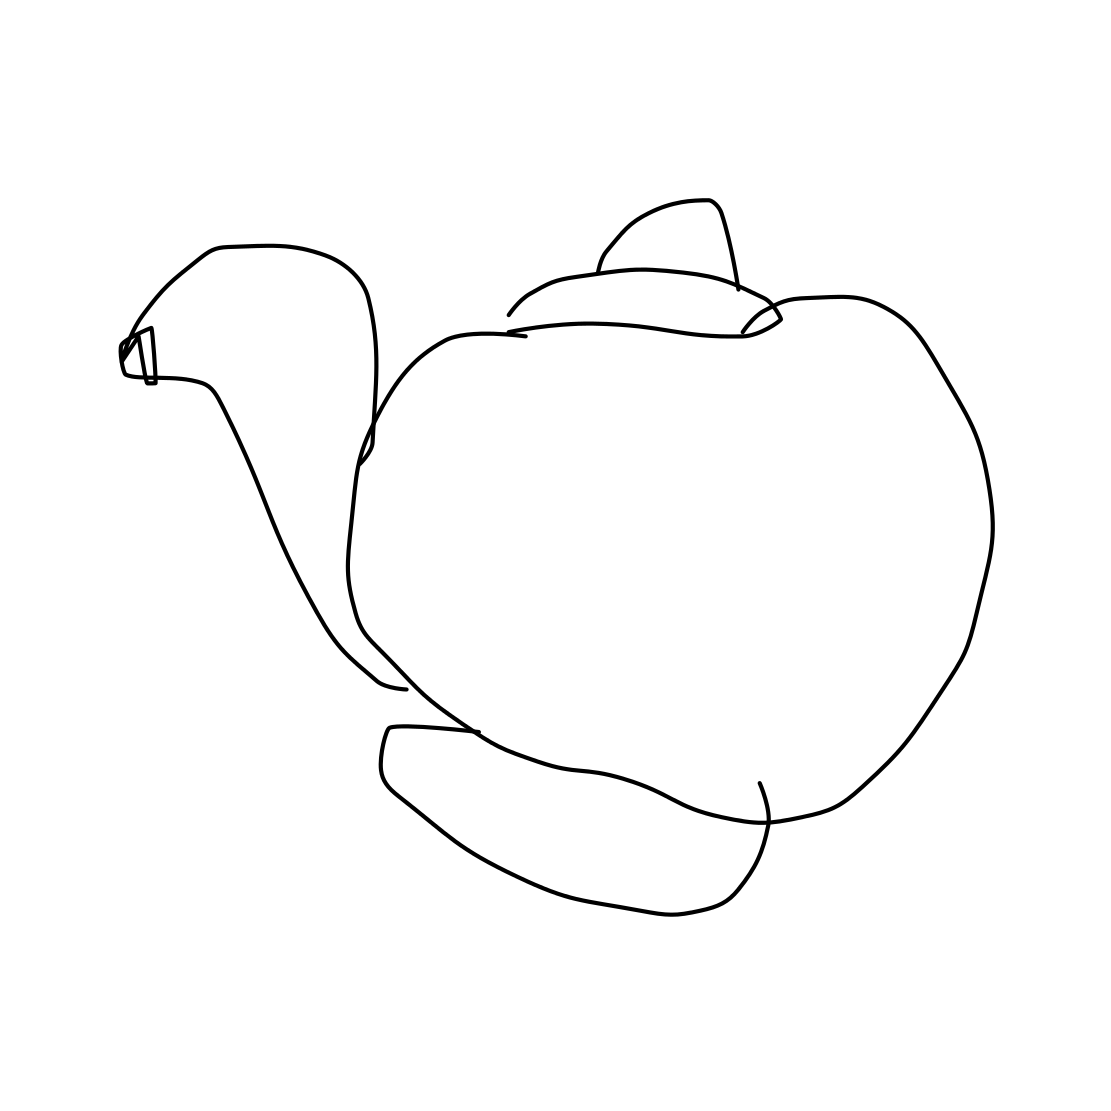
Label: teapot